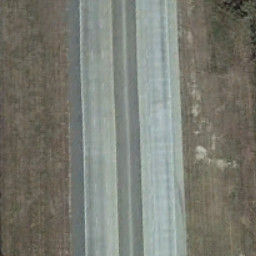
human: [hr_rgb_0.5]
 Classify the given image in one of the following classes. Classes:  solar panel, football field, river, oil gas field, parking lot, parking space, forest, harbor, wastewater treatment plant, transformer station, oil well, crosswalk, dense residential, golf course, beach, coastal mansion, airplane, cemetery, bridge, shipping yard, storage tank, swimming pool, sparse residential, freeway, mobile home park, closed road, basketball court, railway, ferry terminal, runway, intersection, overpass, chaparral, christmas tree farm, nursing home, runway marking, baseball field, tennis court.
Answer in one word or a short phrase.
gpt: freeway